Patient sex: M
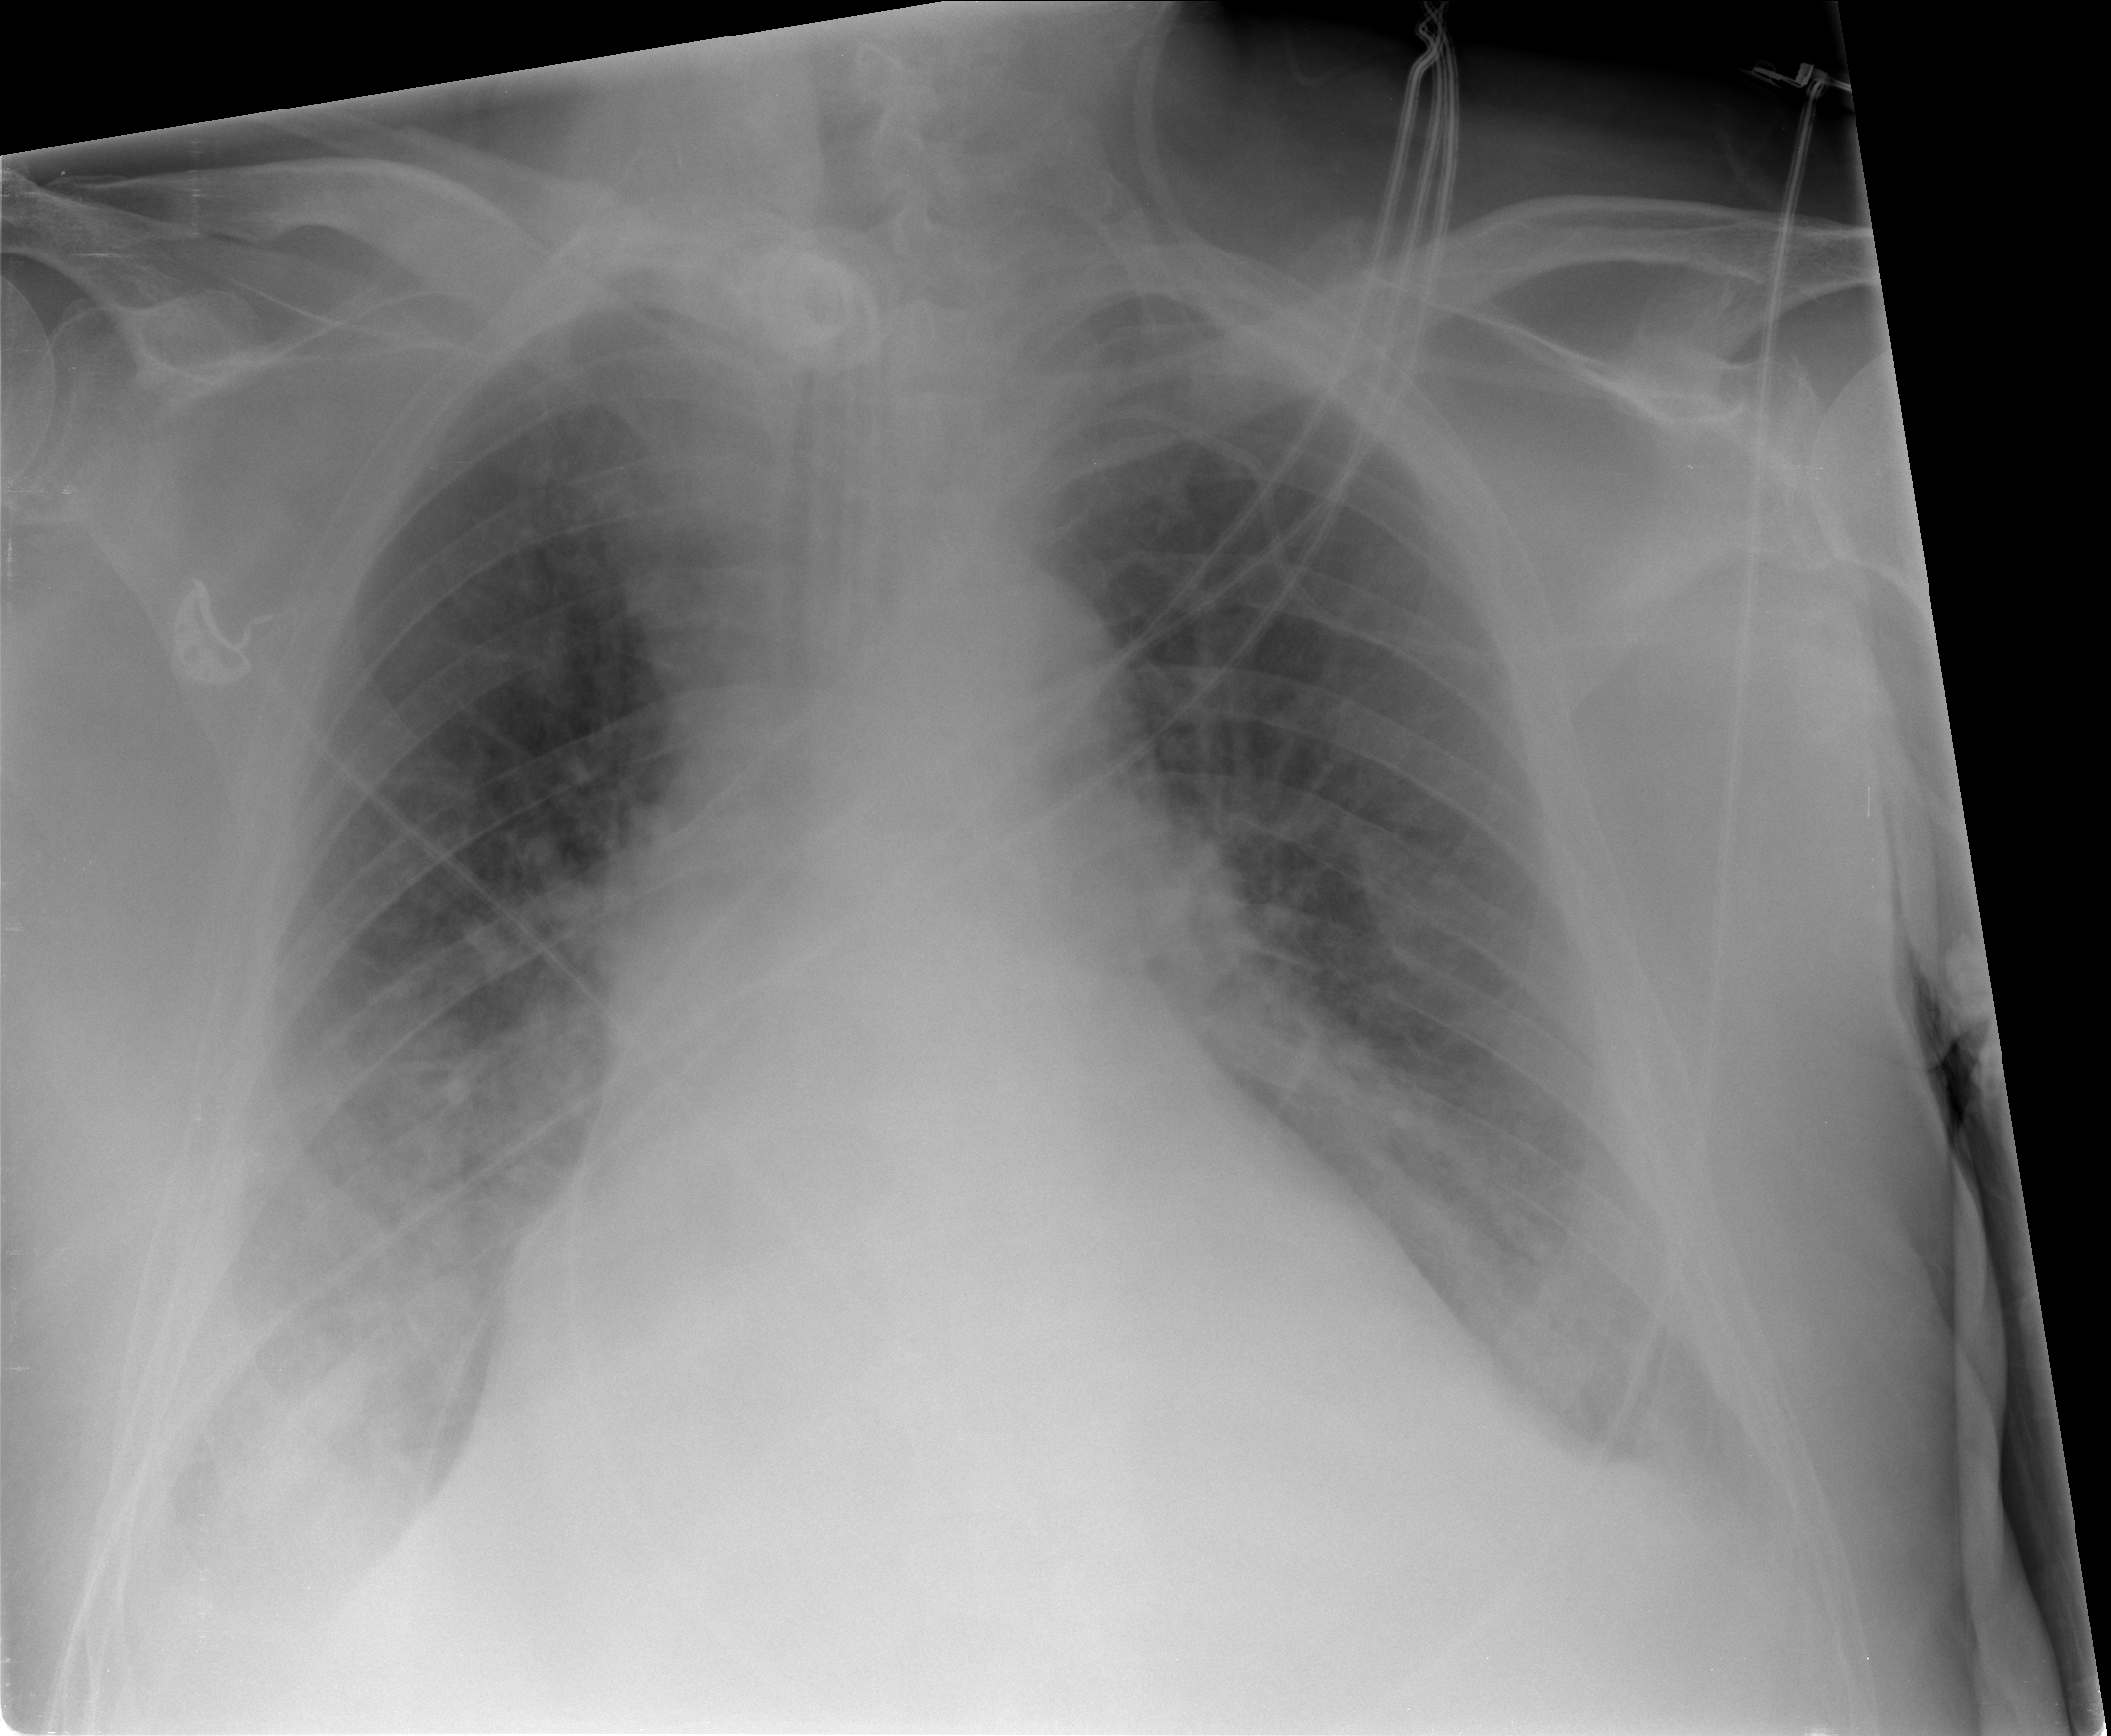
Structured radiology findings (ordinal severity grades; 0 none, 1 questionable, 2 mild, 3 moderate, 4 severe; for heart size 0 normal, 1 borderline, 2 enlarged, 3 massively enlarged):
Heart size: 2
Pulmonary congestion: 2
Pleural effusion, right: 3
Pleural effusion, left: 2
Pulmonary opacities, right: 3
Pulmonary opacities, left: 2
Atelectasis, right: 3
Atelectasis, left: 2